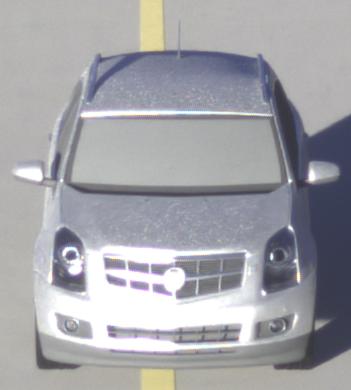
Make: Cadillac
Model: SRX 3.0 V6
Detailed model: SRX (II)
Model produced from: 2010/12
Model produced until: 2012/01
Doors: 5
Color: white
Road condition: dry road
Daytime: sunrise or sunset
Contrast: high contrast